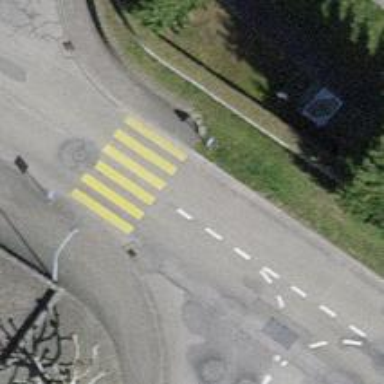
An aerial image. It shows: Bus stop with platform for public transport.